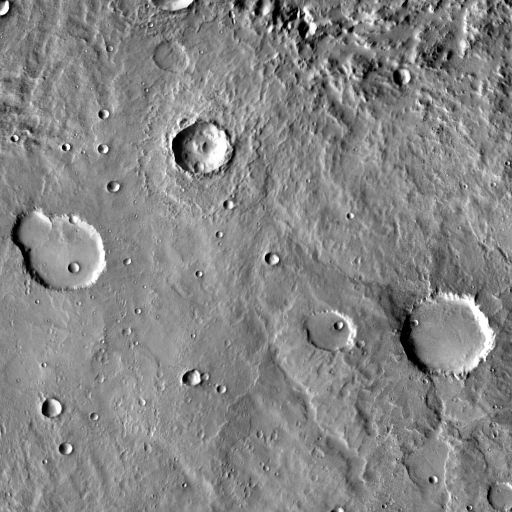
Crater classes present: Background, Other, Layered, Buried, Secondary